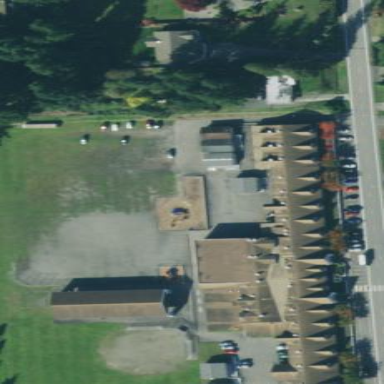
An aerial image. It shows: School building.